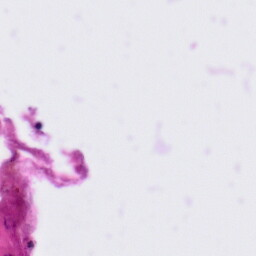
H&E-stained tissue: Tonsil